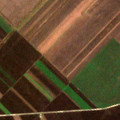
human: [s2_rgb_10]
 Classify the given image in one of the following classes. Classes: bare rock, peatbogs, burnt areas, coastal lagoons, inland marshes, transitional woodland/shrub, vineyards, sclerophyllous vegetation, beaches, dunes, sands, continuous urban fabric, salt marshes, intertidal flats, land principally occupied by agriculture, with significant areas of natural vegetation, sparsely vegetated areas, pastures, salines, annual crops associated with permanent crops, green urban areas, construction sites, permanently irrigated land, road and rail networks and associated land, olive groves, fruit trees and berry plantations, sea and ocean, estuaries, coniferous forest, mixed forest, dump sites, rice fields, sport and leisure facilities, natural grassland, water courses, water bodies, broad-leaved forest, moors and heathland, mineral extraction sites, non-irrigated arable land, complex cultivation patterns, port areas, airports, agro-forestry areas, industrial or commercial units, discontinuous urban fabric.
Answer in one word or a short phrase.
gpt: non-irrigated arable land